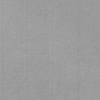
Label: dusty